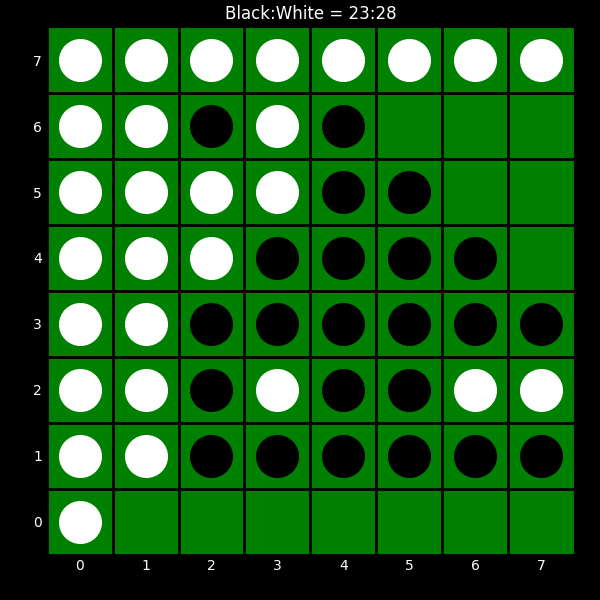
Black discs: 23
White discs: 28